Question: I have a menu whereby a user can select colours, I display them like this:

Because I write the colour codes in black, the dark blue background makes it difficult to read and the black is obviously completely hidden. Firstly, this isn't particularly important, the colour is what the user is interested in.
I could put the colour code in a separate box on a white background, but out of interest I wondered if there was some standard code to handle this or some easy method that could be applied to ensure that the text was always readable? If anyone could point me to a resource with any help it would be appreciated.
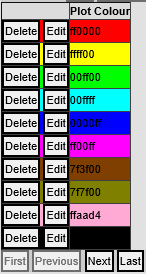
Answer: I would just choose white if the colour is dark and black if it is light. Many applications do that, but I don't think there is standard implementation in .net libraries.
Try something like:
'''
Color ForegroundForBackground(Color bg) {
if(bg.R*2 + bg.G*7 + bg.B < 500)
return Color.White;
else
return Color.Black;
}
'''
You want to use white on pure blue, but not on pure gren and pure red because those look brighter. Tune the number to what looks sensible.
Edit: Since j.k. kindly provided the link to <URL>. Though I suspect the coefficient for green might prove too large in testing.